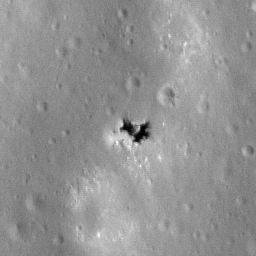
Pit: Catalán B 1
Host crater: Catalán B
Host type: impact_melt
Lunar coordinates: latitude -45.655, longitude 271.426